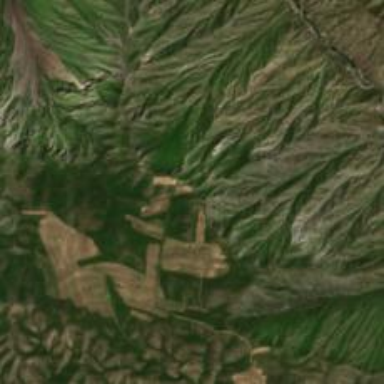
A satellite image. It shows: Natural ridge in the landscape.